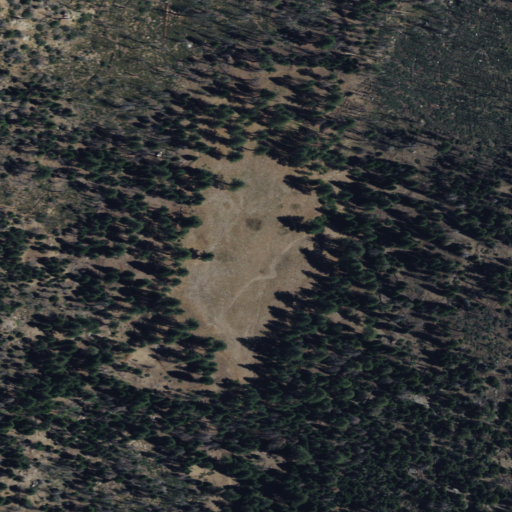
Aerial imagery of plain(s) in California named Willow Meadows containing grassland, woody wetlands, and herbaceous wetlands